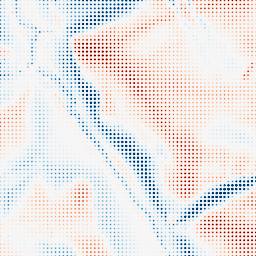
Category: trend_removal
Decomposition family: local_polynomial
Decomposition parameters: window_size: 51
degree: 1
Upsampling method: sinc_blackman
Upsampling parameters: scale: 8
kernel_size: 4
Upsampling scale: 8